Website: lowes
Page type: customer-info-address
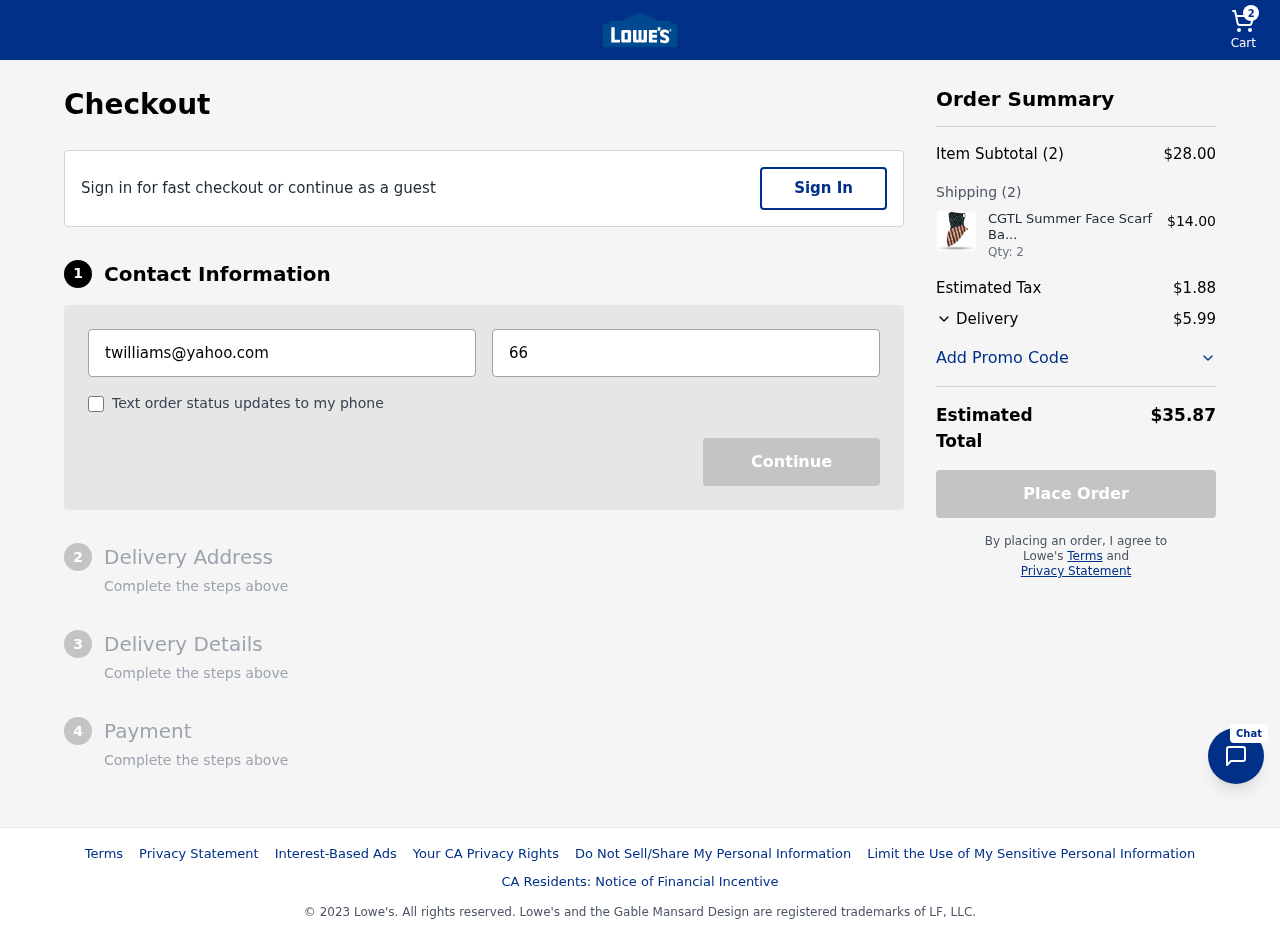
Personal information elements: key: PII_EMAIL
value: twilliams@yahoo.com
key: PII_PHONE
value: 6627268733
Product elements: key: PRODUCT1_NAME
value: CGTL Summer Face Scarf Bandana Ear Loops Cooling Mouth Mask with Ear Loops Reusable Face Covering Sh
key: PRODUCT1_PRICE
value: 14
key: PRODUCT1_QUANTITY
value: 2
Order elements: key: ORDER_NUM_ITEMS
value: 2
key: ORDER_SUBTOTAL
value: $28.00
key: ORDER_NUM_ITEMS2
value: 2
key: ORDER_TAX
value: $1.88
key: ORDER_SHIPPING_COST
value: $5.99
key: ORDER_TOTAL
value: $35.87